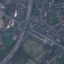
Label: Highway